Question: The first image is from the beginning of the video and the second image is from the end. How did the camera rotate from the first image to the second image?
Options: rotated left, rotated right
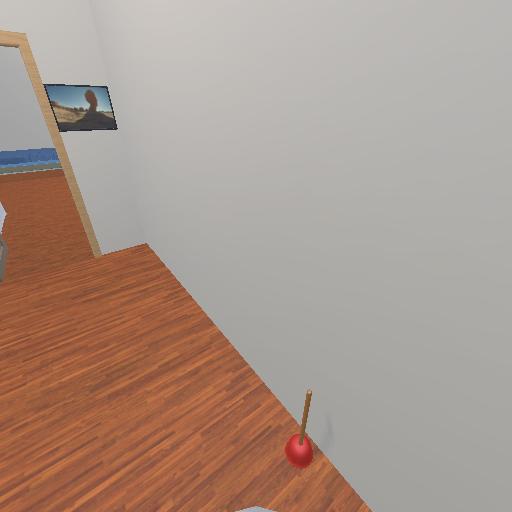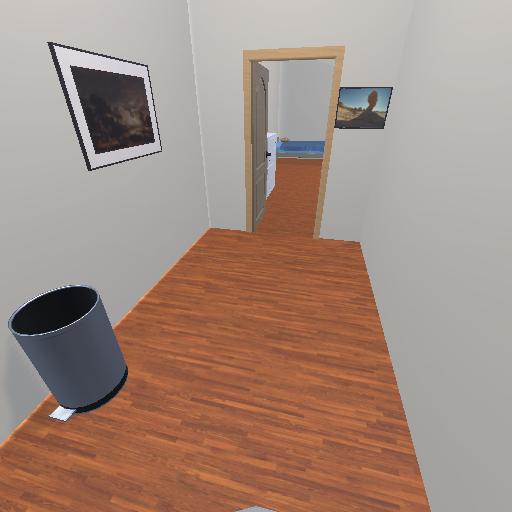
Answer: rotated left